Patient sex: F
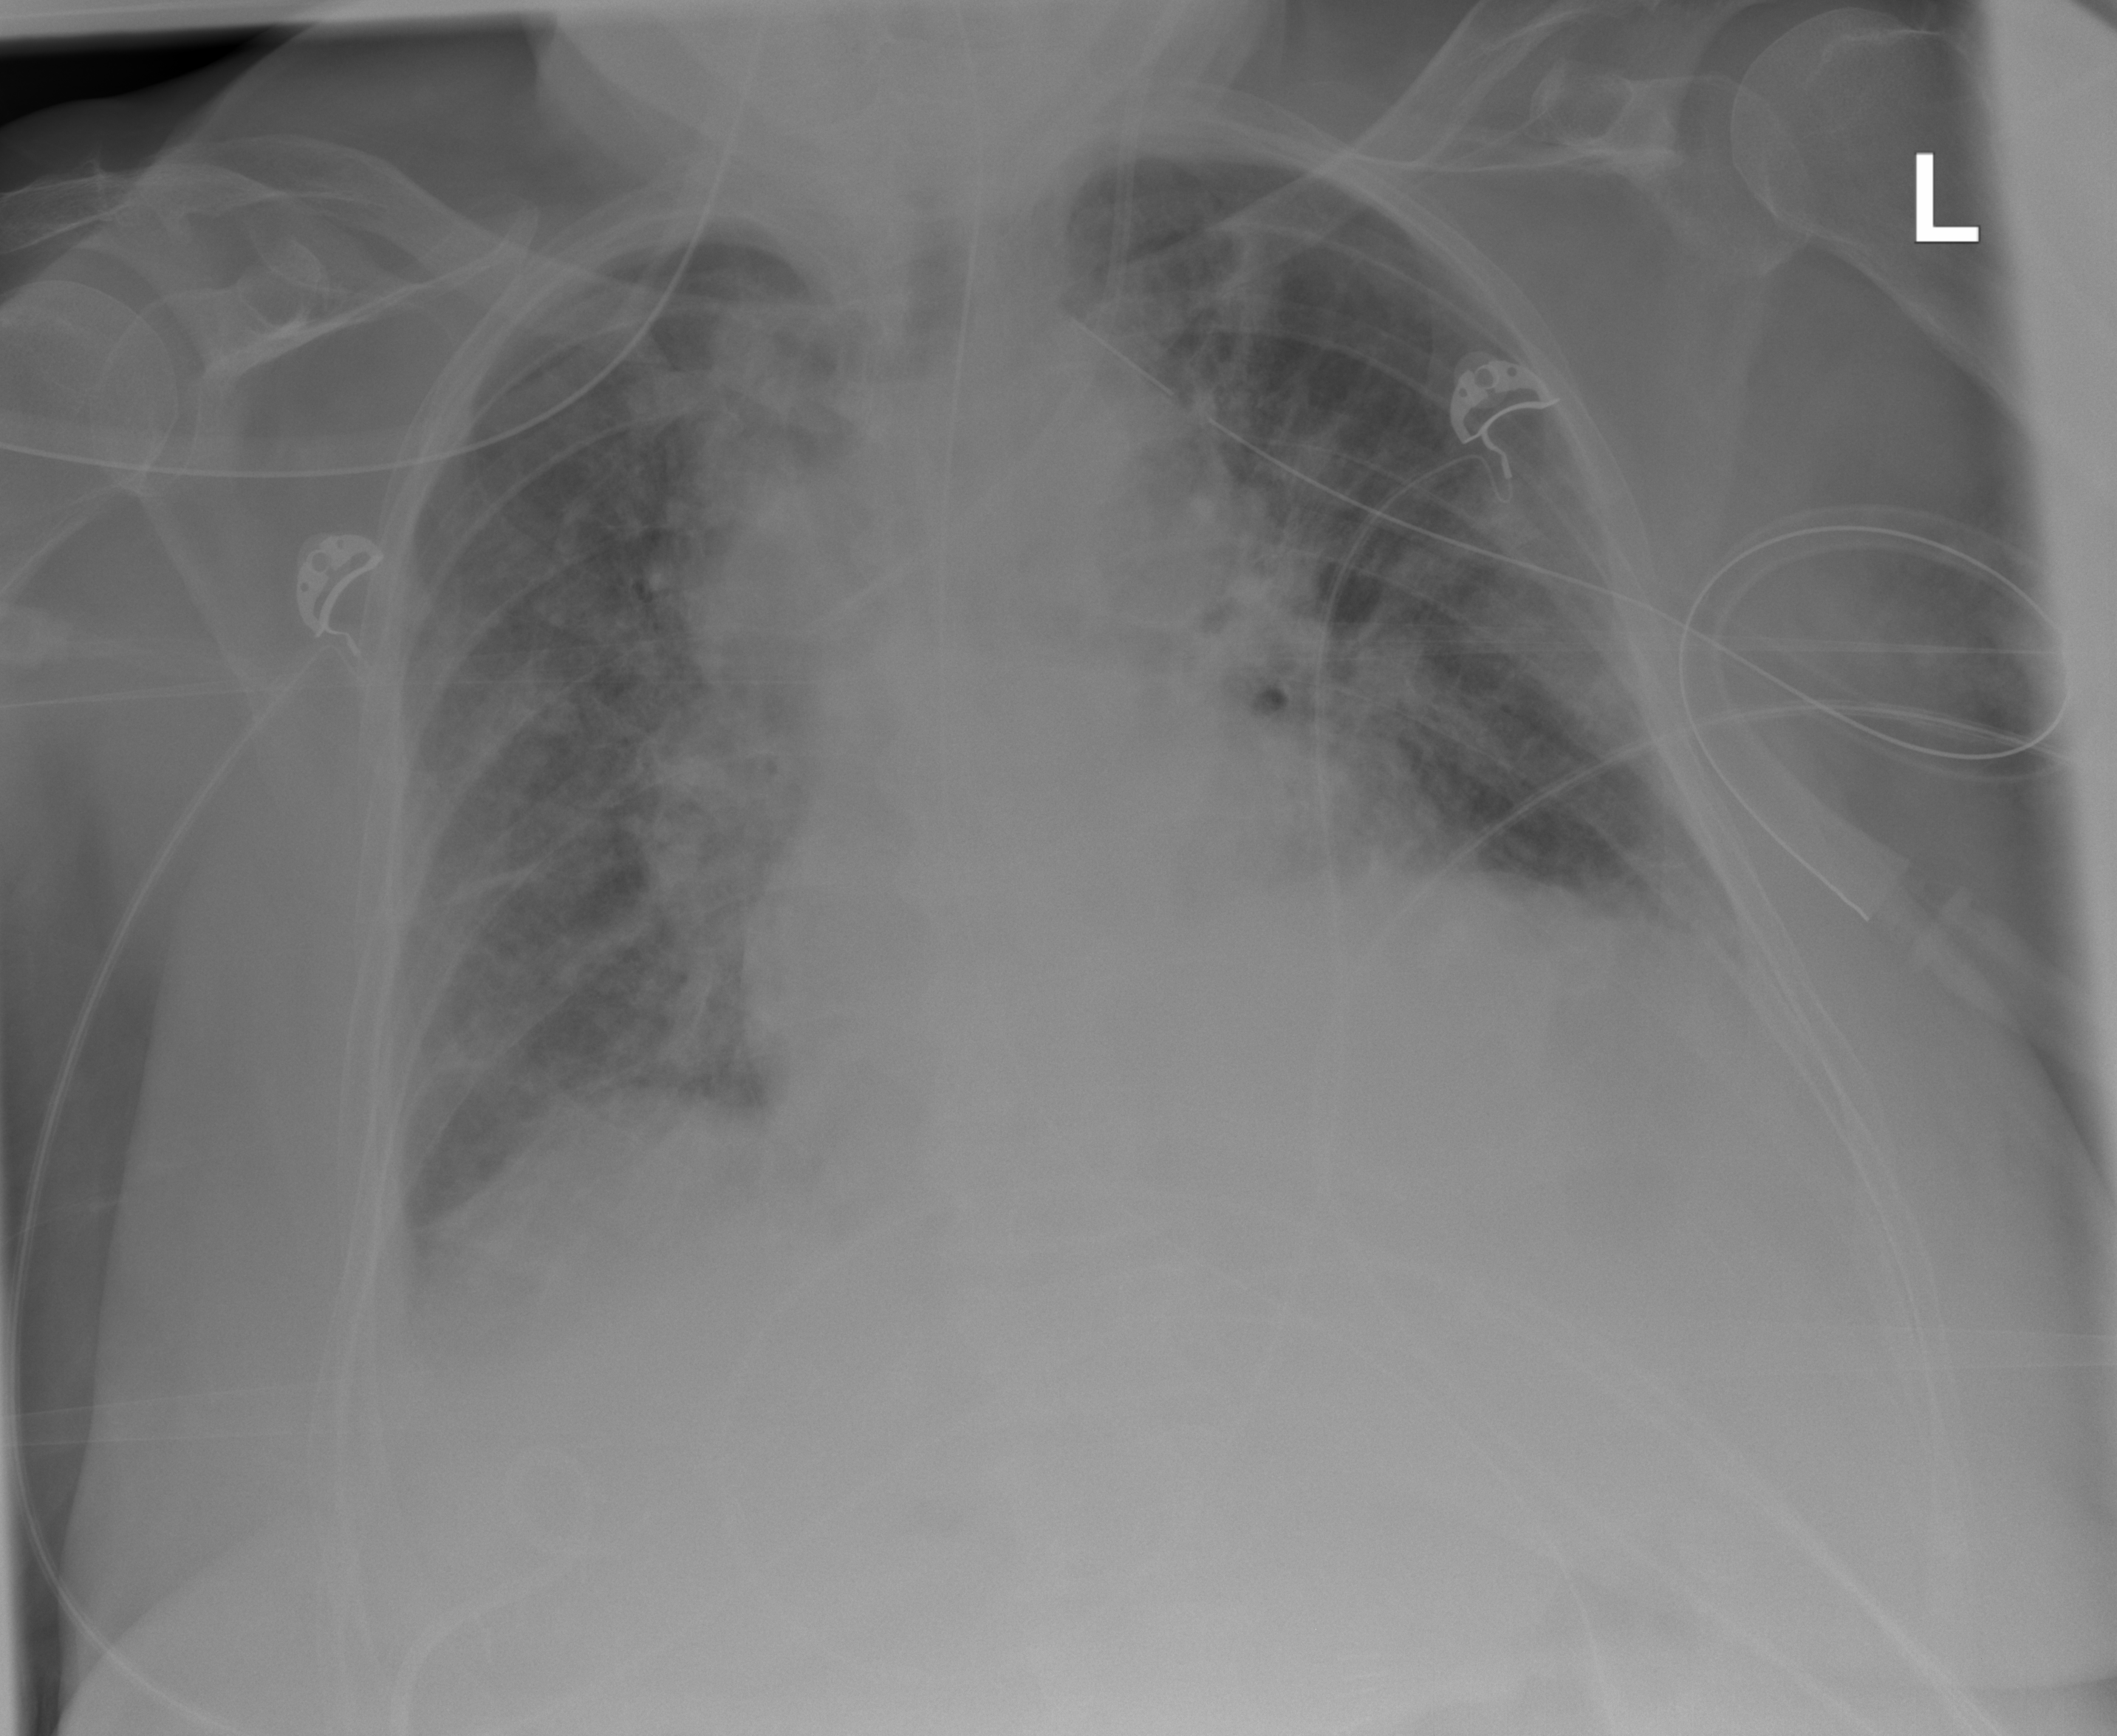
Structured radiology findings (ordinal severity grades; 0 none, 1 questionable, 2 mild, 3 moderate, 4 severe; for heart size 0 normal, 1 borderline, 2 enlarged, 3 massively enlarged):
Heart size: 1
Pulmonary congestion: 2
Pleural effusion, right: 2
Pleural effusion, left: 0
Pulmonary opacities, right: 2
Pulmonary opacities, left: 2
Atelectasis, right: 2
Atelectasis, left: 2